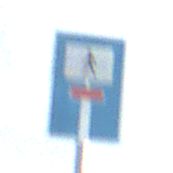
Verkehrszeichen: SackgasseFussgaengerDurchlaessig
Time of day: SunriseSunset
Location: Outdoor (Nature)
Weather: PartlyCloudy
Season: NotSpecified
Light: Natural